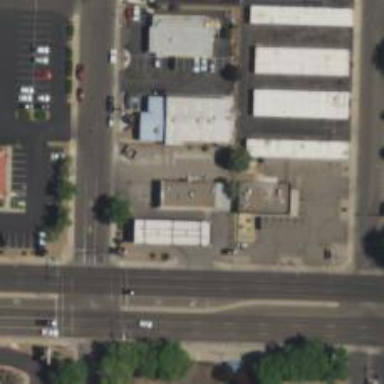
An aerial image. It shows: Convenience shop.